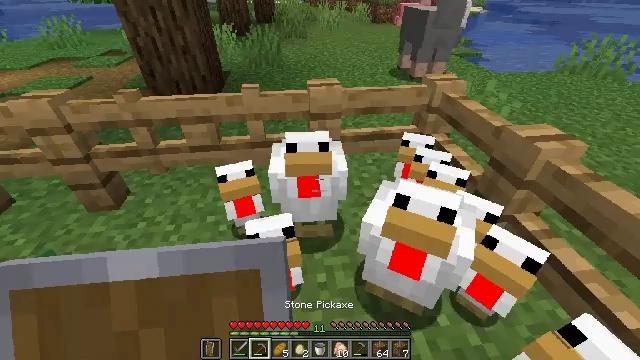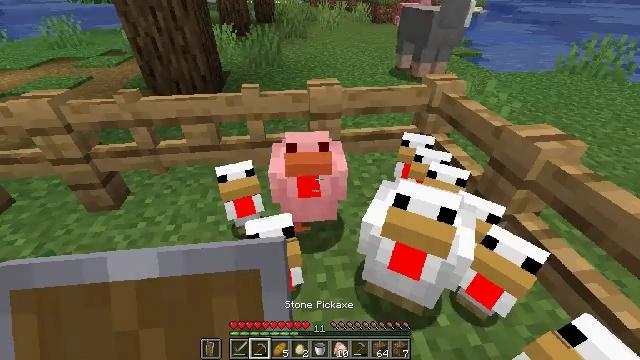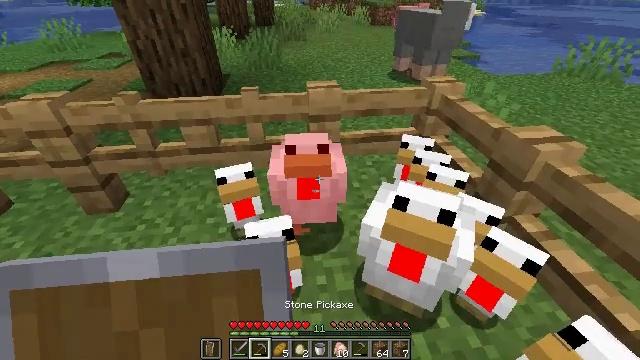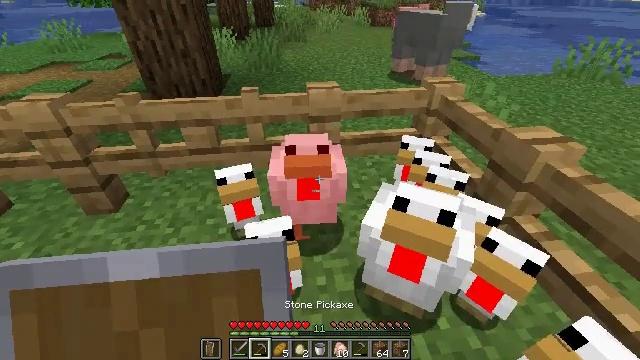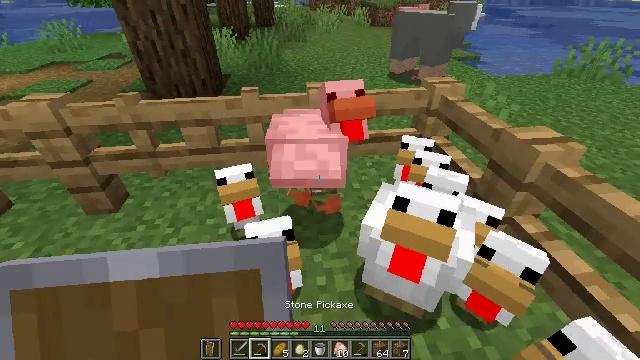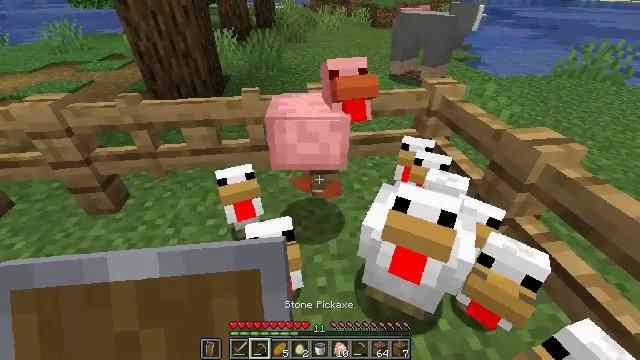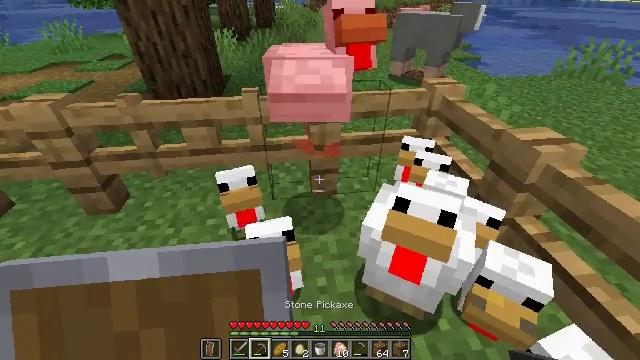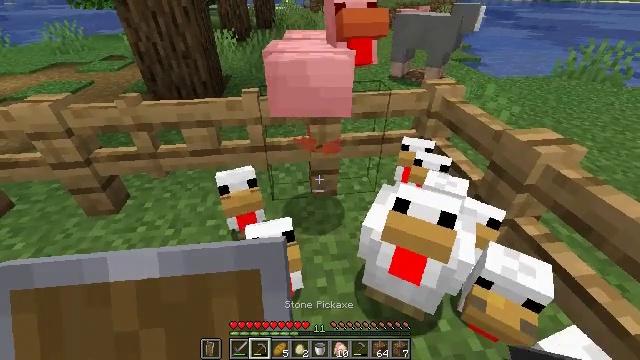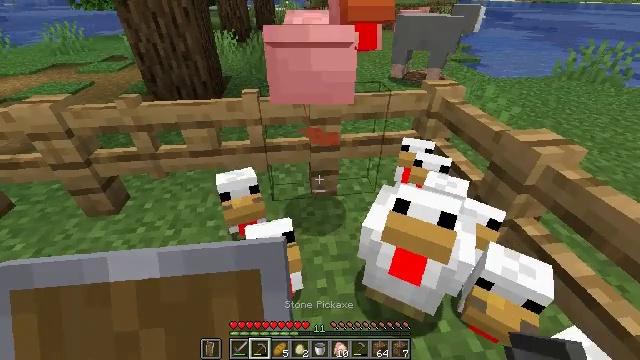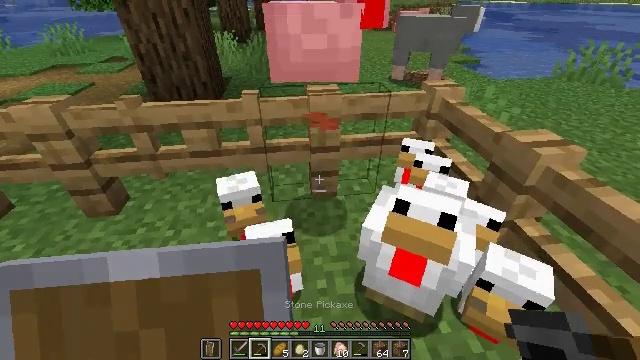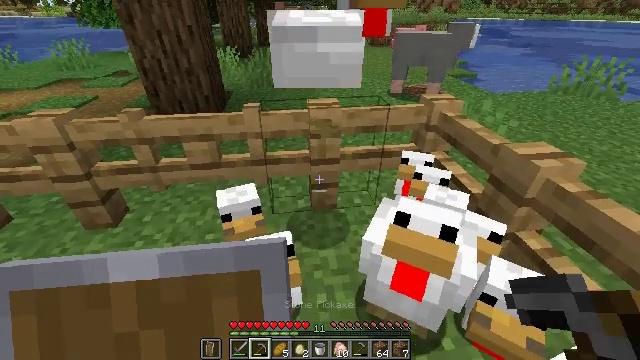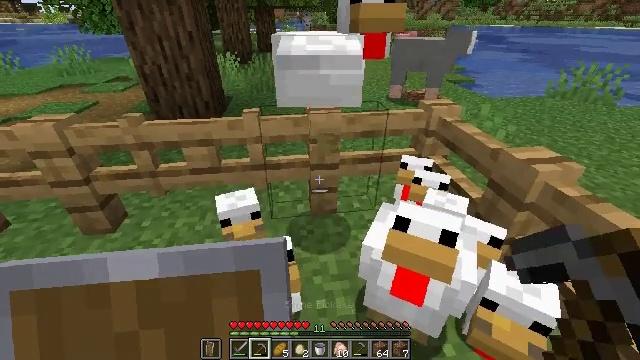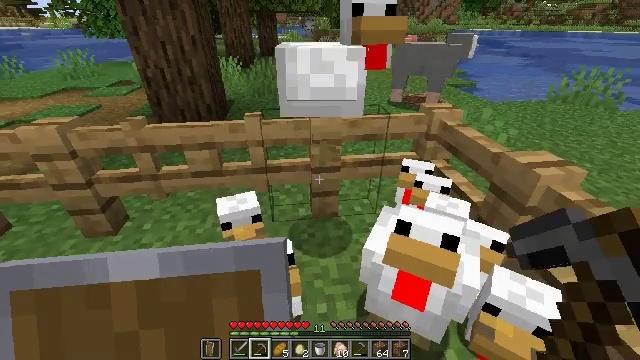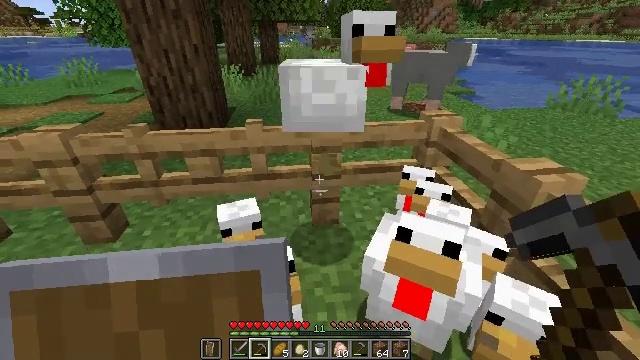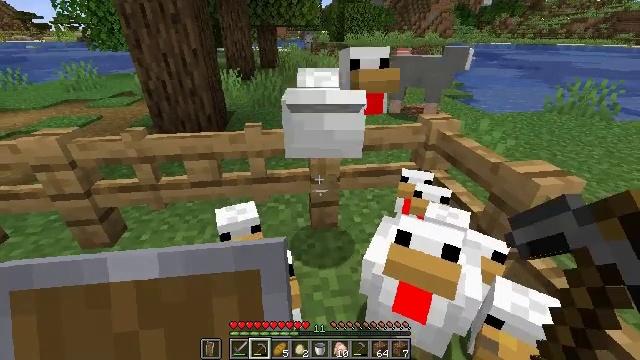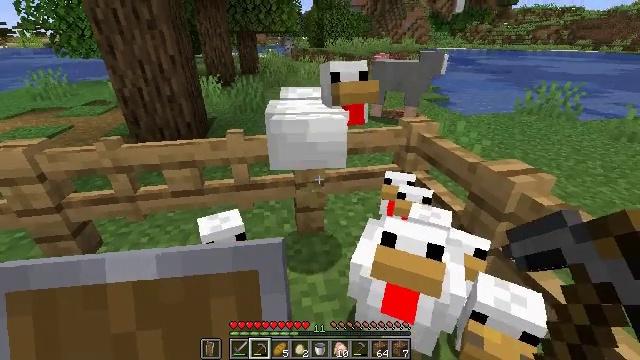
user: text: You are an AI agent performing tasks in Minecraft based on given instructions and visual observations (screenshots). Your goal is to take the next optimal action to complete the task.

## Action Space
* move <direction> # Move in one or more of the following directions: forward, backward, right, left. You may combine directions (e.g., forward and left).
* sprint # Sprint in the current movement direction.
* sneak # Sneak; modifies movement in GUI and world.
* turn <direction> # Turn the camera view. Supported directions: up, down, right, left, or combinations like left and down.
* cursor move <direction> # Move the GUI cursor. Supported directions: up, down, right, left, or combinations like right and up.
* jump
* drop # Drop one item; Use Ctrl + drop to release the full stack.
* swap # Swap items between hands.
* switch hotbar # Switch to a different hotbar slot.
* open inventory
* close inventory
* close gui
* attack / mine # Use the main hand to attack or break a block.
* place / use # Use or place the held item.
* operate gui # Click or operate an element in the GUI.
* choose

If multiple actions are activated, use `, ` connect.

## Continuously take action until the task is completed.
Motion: motion action
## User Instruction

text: Kill the chicken.
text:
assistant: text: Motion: no_op
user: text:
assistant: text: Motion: no_op
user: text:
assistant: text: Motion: no_op
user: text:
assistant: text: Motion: no_op
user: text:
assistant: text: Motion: no_op
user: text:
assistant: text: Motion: no_op
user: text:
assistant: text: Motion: no_op
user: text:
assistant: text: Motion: no_op
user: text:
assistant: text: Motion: no_op
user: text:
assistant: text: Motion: turn up
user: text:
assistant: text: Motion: turn up
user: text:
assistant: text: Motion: no_op
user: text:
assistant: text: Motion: turn up
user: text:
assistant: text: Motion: no_op
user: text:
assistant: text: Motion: turn right and up, attack / mine
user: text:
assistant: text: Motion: attack / mine
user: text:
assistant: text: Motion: turn right and down, attack / mine
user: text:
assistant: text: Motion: attack / mine
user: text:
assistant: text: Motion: no_op
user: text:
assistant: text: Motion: no_op
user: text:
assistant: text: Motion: no_op
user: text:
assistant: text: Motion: no_op
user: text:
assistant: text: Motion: no_op
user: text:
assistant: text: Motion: no_op
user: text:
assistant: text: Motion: no_op
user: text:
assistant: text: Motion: no_op
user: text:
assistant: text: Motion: no_op
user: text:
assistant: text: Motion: no_op
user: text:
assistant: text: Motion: turn left
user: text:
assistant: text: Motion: no_op